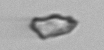
Label: detritus_transparent